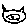
Label: cat